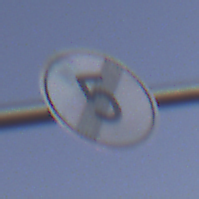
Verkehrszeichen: EndeGeschwindigkeit5
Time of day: Dusk
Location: Outdoor (Nature)
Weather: Clear
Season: NotSpecified
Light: Natural